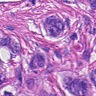
Metastatic tissue present: yes